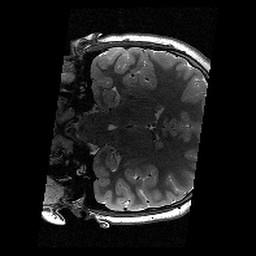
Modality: T2w
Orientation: coronal
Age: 11
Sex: female
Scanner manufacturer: siemens
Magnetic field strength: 3 T
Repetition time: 9.23 s
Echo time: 0.067 s